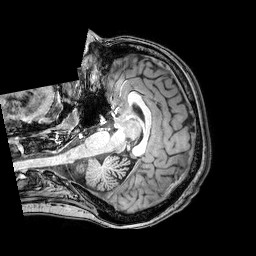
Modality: T1w
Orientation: axial
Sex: female
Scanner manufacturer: philips
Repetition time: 0.008124 s
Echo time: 0.00371 s